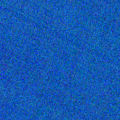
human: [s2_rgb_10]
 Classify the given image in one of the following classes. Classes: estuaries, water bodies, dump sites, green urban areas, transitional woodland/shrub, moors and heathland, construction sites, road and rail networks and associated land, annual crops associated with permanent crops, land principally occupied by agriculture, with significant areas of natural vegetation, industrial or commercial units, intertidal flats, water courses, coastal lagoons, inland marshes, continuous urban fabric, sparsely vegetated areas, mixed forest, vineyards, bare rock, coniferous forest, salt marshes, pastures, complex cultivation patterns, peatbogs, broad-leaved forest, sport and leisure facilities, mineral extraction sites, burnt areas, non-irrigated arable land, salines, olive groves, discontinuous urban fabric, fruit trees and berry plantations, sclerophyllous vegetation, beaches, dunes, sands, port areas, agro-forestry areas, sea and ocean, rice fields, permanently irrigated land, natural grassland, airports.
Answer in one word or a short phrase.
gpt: sea and ocean